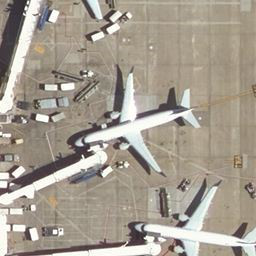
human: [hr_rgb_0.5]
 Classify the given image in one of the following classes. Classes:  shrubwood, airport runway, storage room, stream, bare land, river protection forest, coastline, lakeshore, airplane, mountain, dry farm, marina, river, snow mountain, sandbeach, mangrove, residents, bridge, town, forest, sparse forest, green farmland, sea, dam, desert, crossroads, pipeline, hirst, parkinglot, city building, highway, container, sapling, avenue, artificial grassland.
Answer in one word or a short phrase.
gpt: airplane